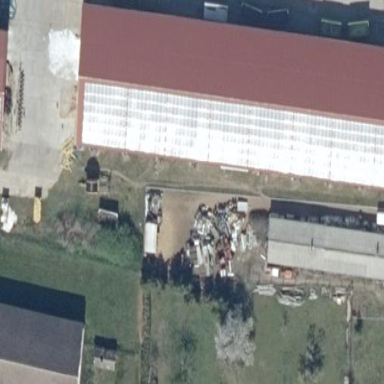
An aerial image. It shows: Gabled roof on farm auxiliary building with solar photovoltaic panel generator providing electricity through small installation. The orientation of the roof is along the direction of the generator.